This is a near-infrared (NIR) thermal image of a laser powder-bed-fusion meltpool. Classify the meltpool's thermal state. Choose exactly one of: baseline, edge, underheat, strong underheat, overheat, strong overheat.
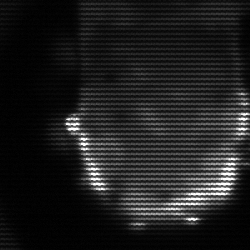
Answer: baseline